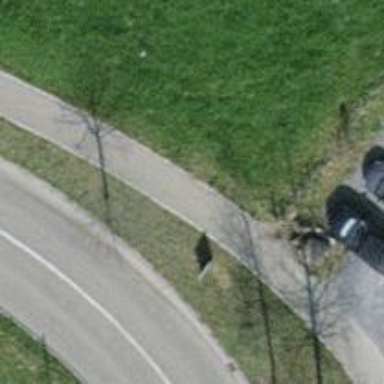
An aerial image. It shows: Asphalt sidewalk.